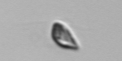
Label: Cryptophyta